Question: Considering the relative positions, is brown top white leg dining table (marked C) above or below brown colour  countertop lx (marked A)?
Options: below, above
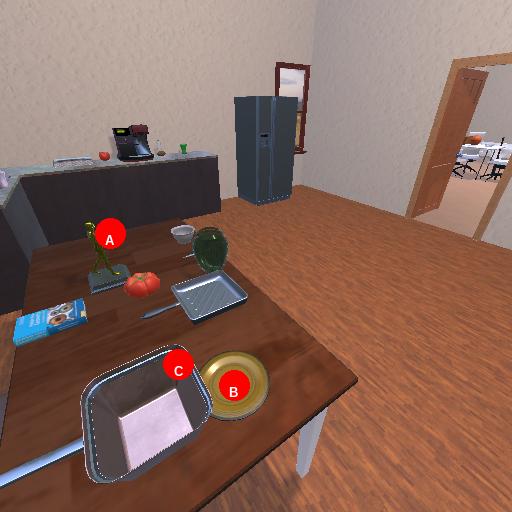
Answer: below